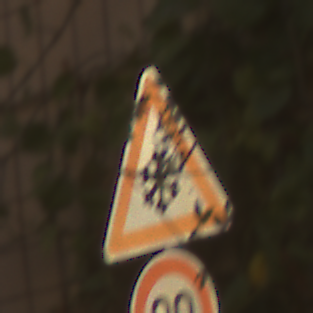
Verkehrszeichen: SchneeOderEisglaette
Zusatzzeichen unten: Geschwindigkeit80
Umgebung: Outdoor, Urban
Tageszeit: MorningAfternoon
Wetter: Clear
Licht: Natural
Jahreszeit: NotSpecified
Kontrast: LowContrast